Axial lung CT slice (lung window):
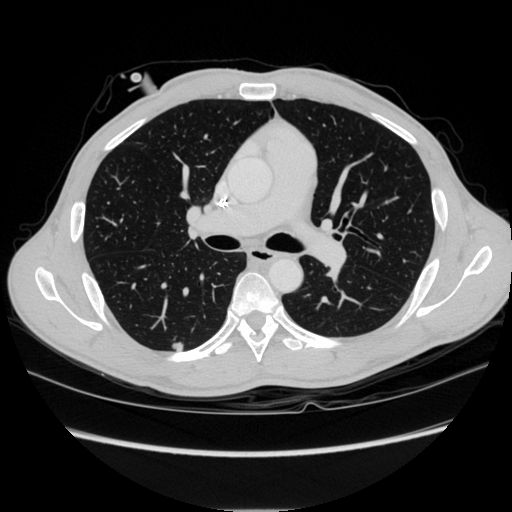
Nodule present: yes
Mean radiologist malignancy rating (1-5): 3.5